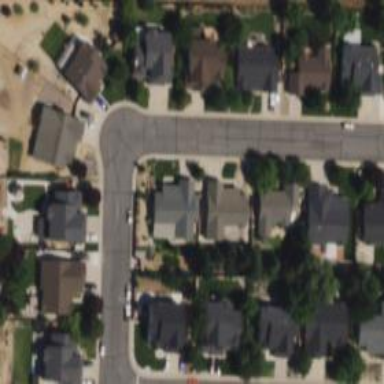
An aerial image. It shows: Residential road with separate asphalt sidewalk.